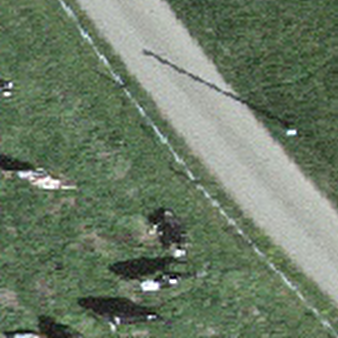
Label: other